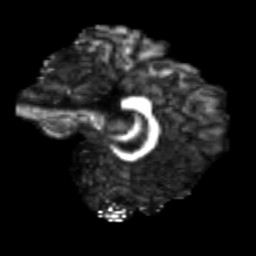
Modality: FA
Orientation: sagittal
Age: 24
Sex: female
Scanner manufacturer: siemens
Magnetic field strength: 3 T
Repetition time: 3.5 s
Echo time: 0.125 s